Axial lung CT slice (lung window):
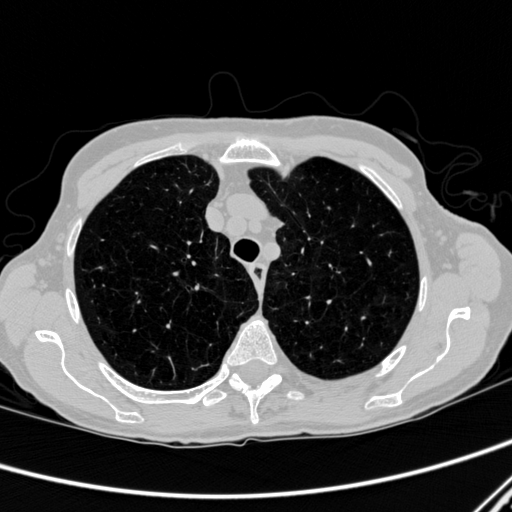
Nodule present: no